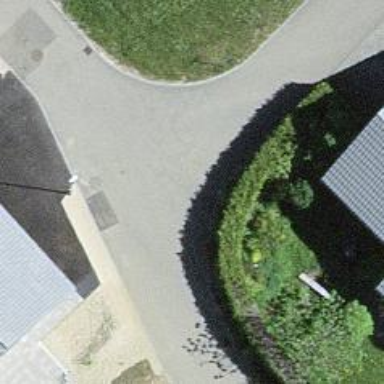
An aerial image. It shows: Residential road with asphalt surface.